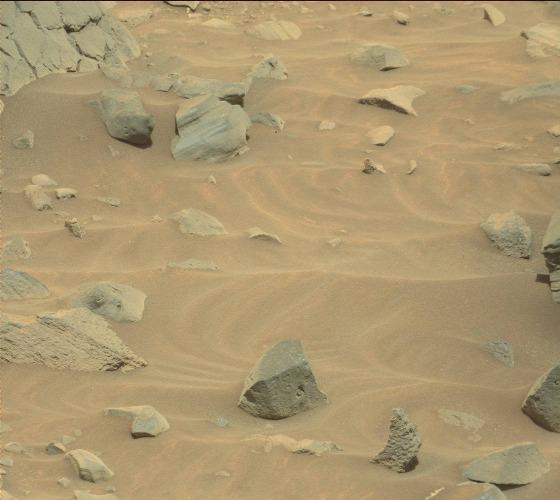
Terrain classes present: Bedrock, Gravel / Sand / Soil, Rock, Shadow